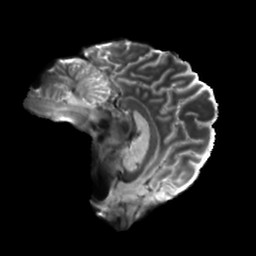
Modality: T2w
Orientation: sagittal
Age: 30
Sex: male
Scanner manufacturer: siemens
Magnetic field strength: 6.98 T
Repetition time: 7.776 s
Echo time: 0.076 s